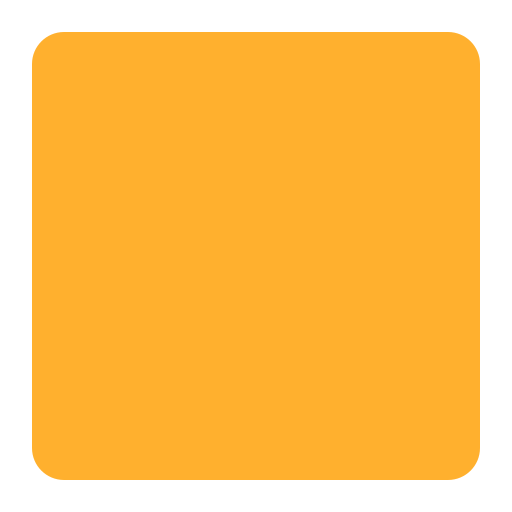
yellow square flat